Question: I've got Bootstrap v 2.3.2 and i wanted to make a responsive navigation bar. I already built my navegation bar and when it's resize to a smaller size and i clicked on the "button" that is formed when it gets smaller it doesn't show anything!
Here is my code:
'''
'<!DOCTYPE html>
<html lang="en">
<head>
<title>Prueba de Responsive Site</title>
<link rel="stylesheet" href="css/bootstrap.css">
<link rel="stylesheet" href="css/bootstrap-responsive.css">
<link rel="stylesheet" href="css/style.css">
</head>
<body>
<div class="navbar navbar-fixed-top">
<div class="navbar-inner">
<div class="container">
<button class="btn btn-navbar" data-toggle="collapse" data-target=".nav-collapse"><i class="icon-tasks"></i></button>
<div class="nav-collapse collapse">
<ul class="nav pull-right">
<li class="active"><a href="#">Home</a></li>
<li ><a href="#">Package</a></li>
<li class="dropdown"><a class="dropdown-toggle" data-toggle="dropdown" href="#" type="button">Matutina
<i class="caret">
</i></a>
<ul class="dropdown-menu"><li><a href="#"> </a>Prueba1</li> <li><a href="#"> </a>Prueba2</li> <li><a href="#"></a>Prueba3</li> <li><a href="#"></a>Prueba4</li> </ul>
<li ><a href="#">About</a></li>
<li ><a href="#">Now</a></li>
</ul>
</div></div>
</div>
</div>
<script src="//ajax.googleapis.com/ajax/libs/jquery/1.10.2/jquery.min.js"></script> <script src="js/bootstrap.js"></script>
</body>
</html>'
'''
I'm so awesome of what BootStrap can do but it's killing me! damn! anyone who could help with this i'll be more than glad! XD
Here is how it looks:

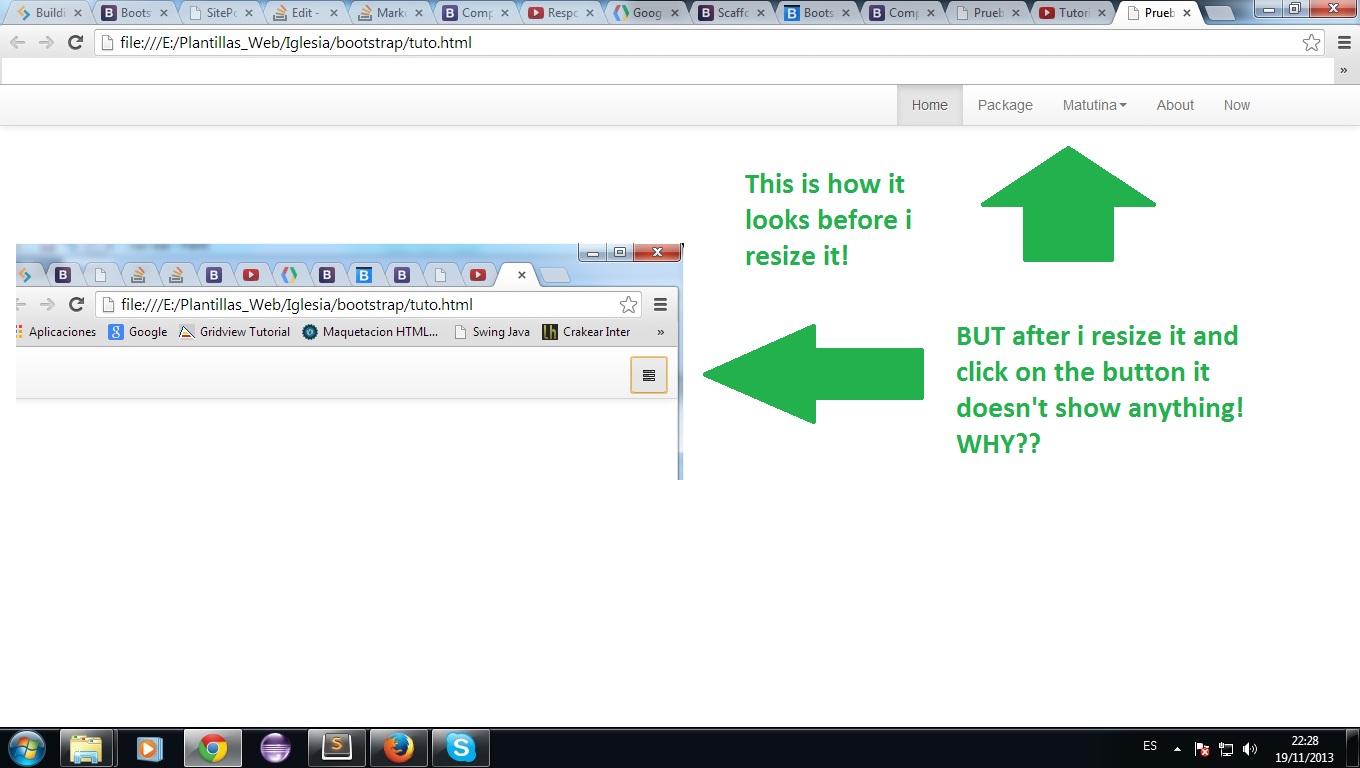
Answer: Well guys i couldn't find any solution at the entire web so i decided to download a bootstrap template and compared my code with it so i found out that i needed to add some files at the head and at the bottom of my page:
'''
<head>
<title>Admin Home Page</title>
<!-- Bootstrap -->
<link href="bootstrap/css/bootstrap.min.css" rel="stylesheet" media="screen">
<link href="bootstrap/css/bootstrap-responsive.min.css" rel="stylesheet" media="screen">
<link href="vendors/easypiechart/jquery.easy-pie-chart.css" rel="stylesheet" media="screen">
<link href="assets/styles.css" rel="stylesheet" media="screen">
<!-- HTML5 shim, for IE6-8 support of HTML5 elements -->
<!--[if lt IE 9]>
<script src="http://html5shim.googlecode.com/svn/trunk/html5.js"></script>
<![endif]-->
<script src="vendors/modernizr-2.6.2-respond-1.1.0.min.js"></script>
</head>
<body>
<!-- some code here --->
<script src="vendors/jquery-1.9.1.min.js"></script>
<script src="bootstrap/js/bootstrap.min.js"></script>
<script src="vendors/easypiechart/jquery.easy-pie-chart.js"></script>
<script src="assets/scripts.js"></script>
</body>
'''
Well i don't know why it work with this only... but it worked which is what it really matters! jaja also i'd like to share that you've got to write those libraries exactly in the same order or it won't work!... imma post also the files so you can download them in case you have the same problem, here is the link:
<URL>